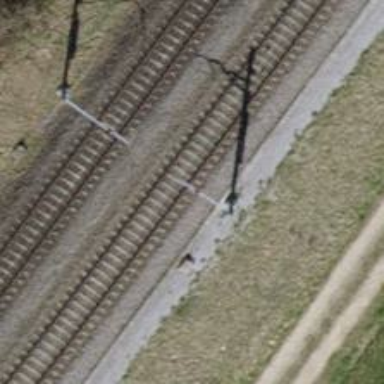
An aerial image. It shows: Single railway track with electrified contact line.